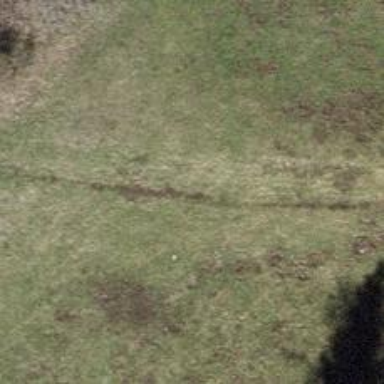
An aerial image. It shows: Track with grass surface categorized as grade4 tracktype.